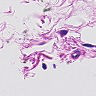
Metastatic tissue present: no